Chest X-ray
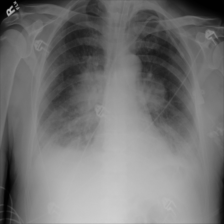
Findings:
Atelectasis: negative
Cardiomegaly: negative
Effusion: negative
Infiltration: negative
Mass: negative
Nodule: negative
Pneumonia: negative
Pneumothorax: negative
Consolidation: negative
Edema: negative
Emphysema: negative
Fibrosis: negative
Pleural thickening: negative
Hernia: negative